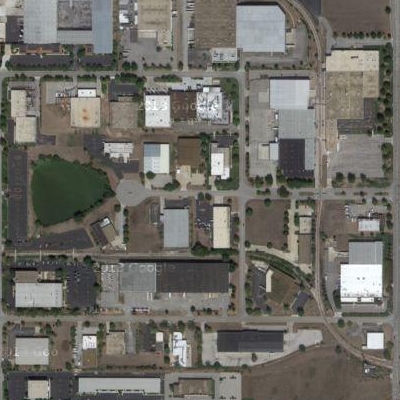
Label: cIndustry